Aerial crown-view tile of a tropical tree (Barro Colorado Island, Panama), acquired 20241112:
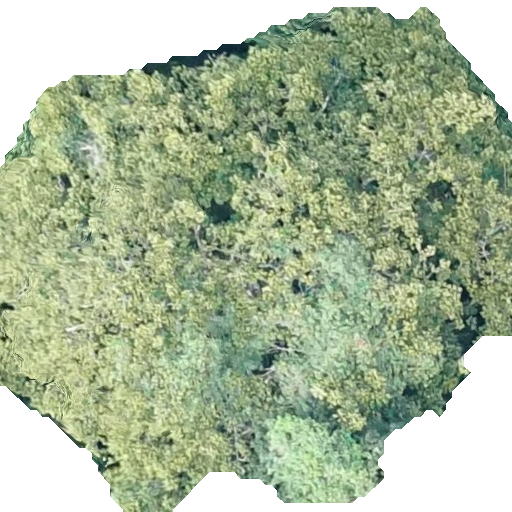
Species: Sterculia apetala
GBIF accepted scientific name: Sterculia apetala
Crown area: 336.144 m²